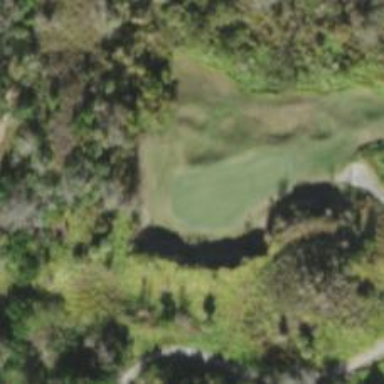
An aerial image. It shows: Golf hole.